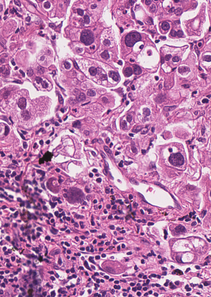
Tumor epithelial tissue: yes
Tumor-associated stroma tissue: yes
Normal tissue: no